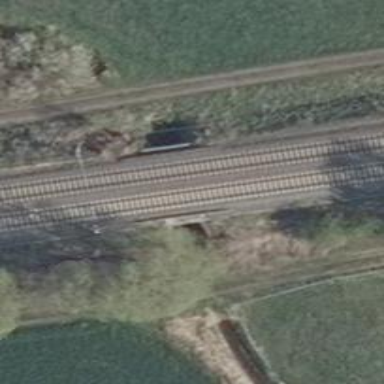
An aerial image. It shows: Railway bridge with electrified contact lines.